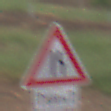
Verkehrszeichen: EinseitigVerengteFahrbahnRechts
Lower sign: LaengeEinerStrecke1
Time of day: SunriseSunset
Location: Outdoor (Nature)
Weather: PartlyCloudy
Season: NotSpecified
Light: Natural